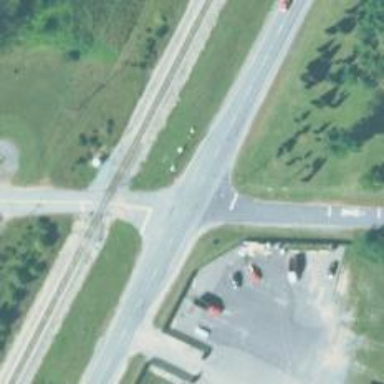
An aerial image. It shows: Unmarked road crossing.